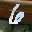
Label: 6